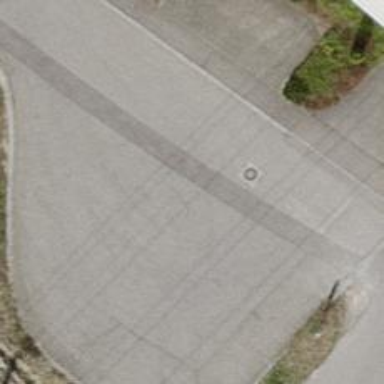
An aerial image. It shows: Turning circle on the road.